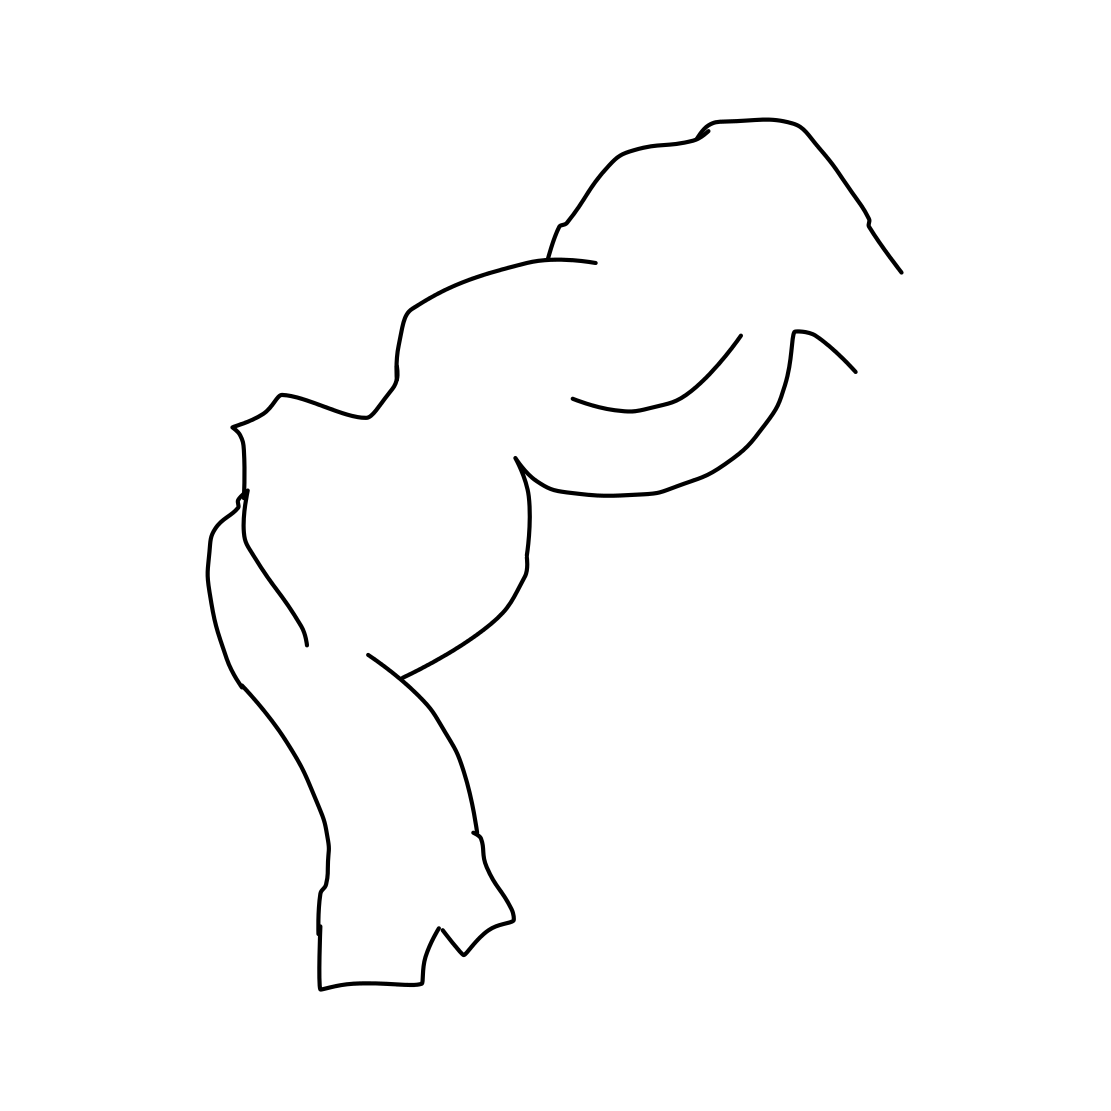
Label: arm